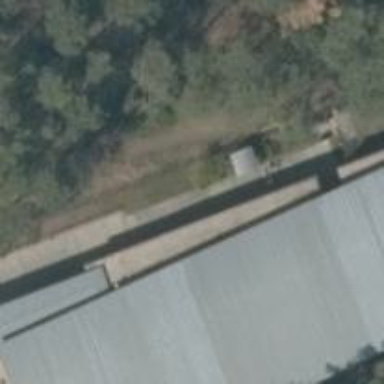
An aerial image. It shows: Kindergarten.